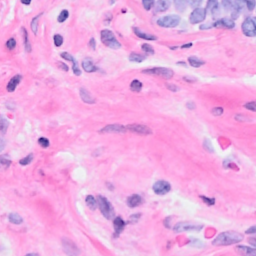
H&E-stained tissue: Breast